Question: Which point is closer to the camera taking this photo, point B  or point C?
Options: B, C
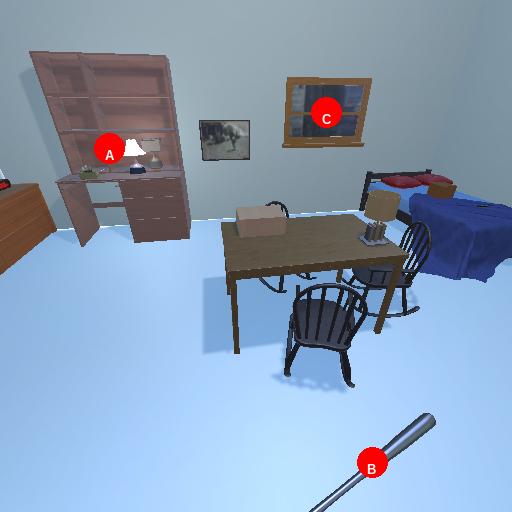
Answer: B